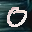
Label: 0